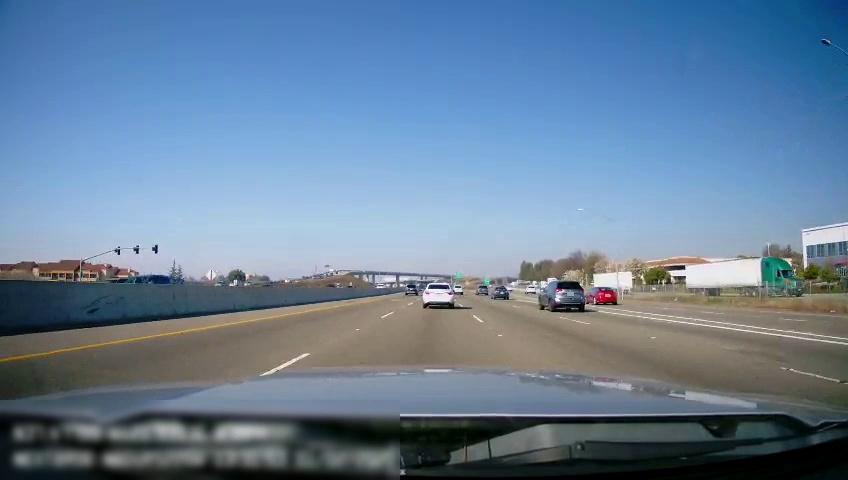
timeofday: Day
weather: Sunny
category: Vehicles | Car
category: Vehicles | SUV
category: Drivable Space
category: Drivable Space
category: Vehicles | Truck
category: Vehicles | Other LV
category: Vehicles | Truck
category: Vehicles | Car
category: Vehicles | Car
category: Vehicles | SUV
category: Vehicles | Car
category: Vehicles | SUV
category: Vehicles | SUV
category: Vehicles | SUV
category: Vehicles | Car
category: Lanes | Alternate Lane
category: Lanes | Alternate Lane
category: Lanes | Alternate Lane
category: Lanes | Alternate Lane
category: Lanes | Current Lane
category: Lanes | Current Lane
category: Lanes | Alternate Lane
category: Lanes | Alternate Lane
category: Traffic | Lights
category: Traffic | Lights
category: Traffic | Lights